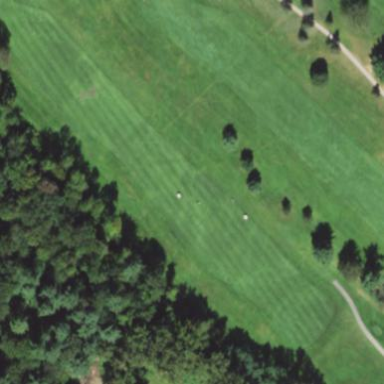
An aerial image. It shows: Golf pitch for leisure land.